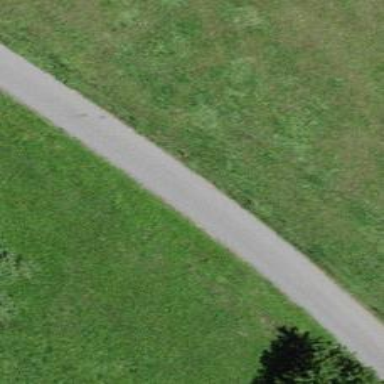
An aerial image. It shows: Unclassified road with asphalt surface.